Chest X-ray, AP view. Patient: 52 years old, sex M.
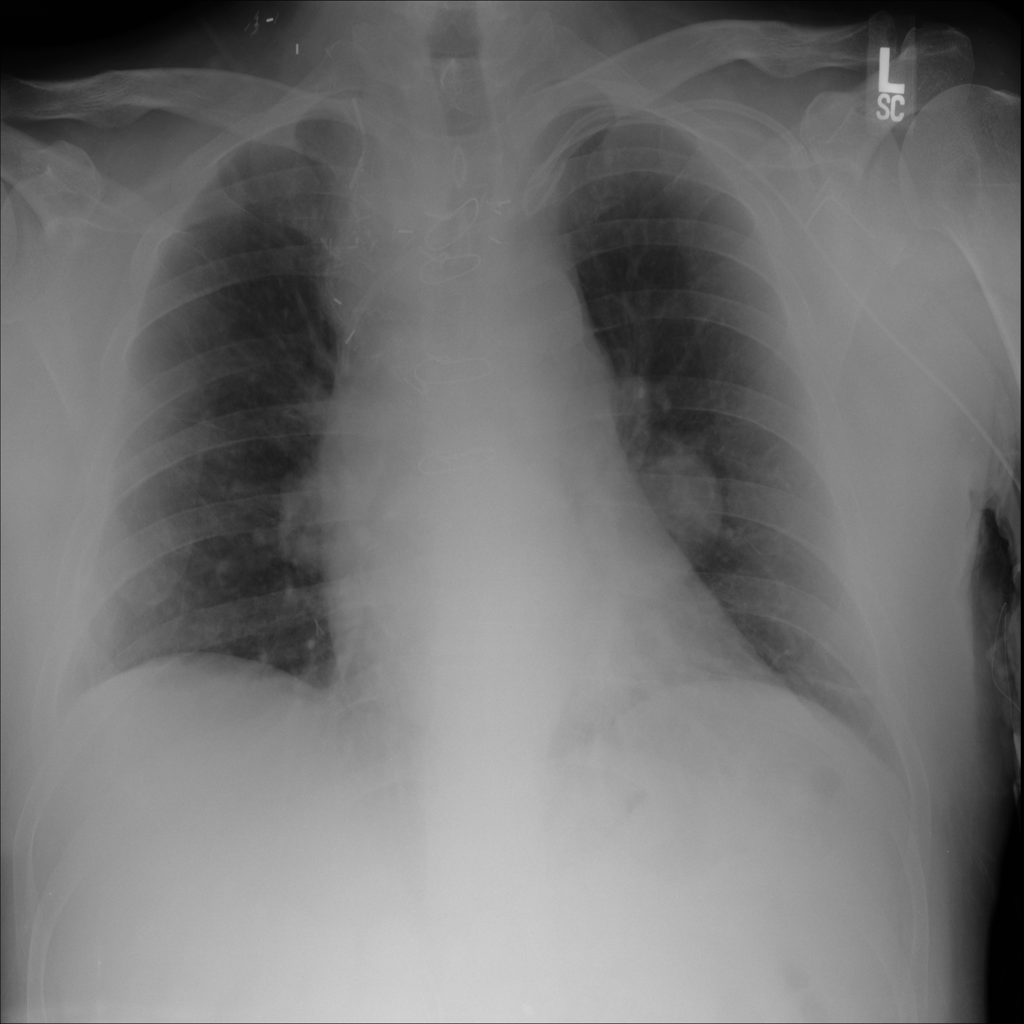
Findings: Atelectasis, Mass